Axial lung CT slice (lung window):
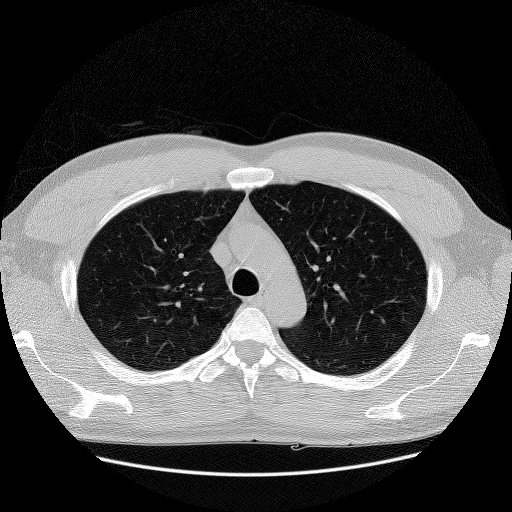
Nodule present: no